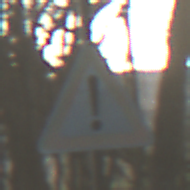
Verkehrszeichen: Gefahrenstelle
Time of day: SunriseSunset
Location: Outdoor (Nature)
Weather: Clear
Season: Winter
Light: Natural